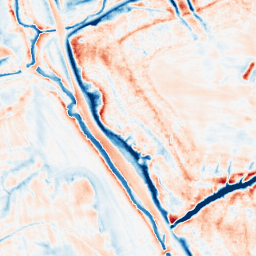
Category: classical
Decomposition family: gaussian_anisotropic
Decomposition parameters: sigma_x: 5
sigma_y: 5
Upsampling method: sinc_blackman
Upsampling parameters: scale: 2
kernel_size: 4
Upsampling scale: 2